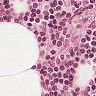
Metastatic tissue present: no